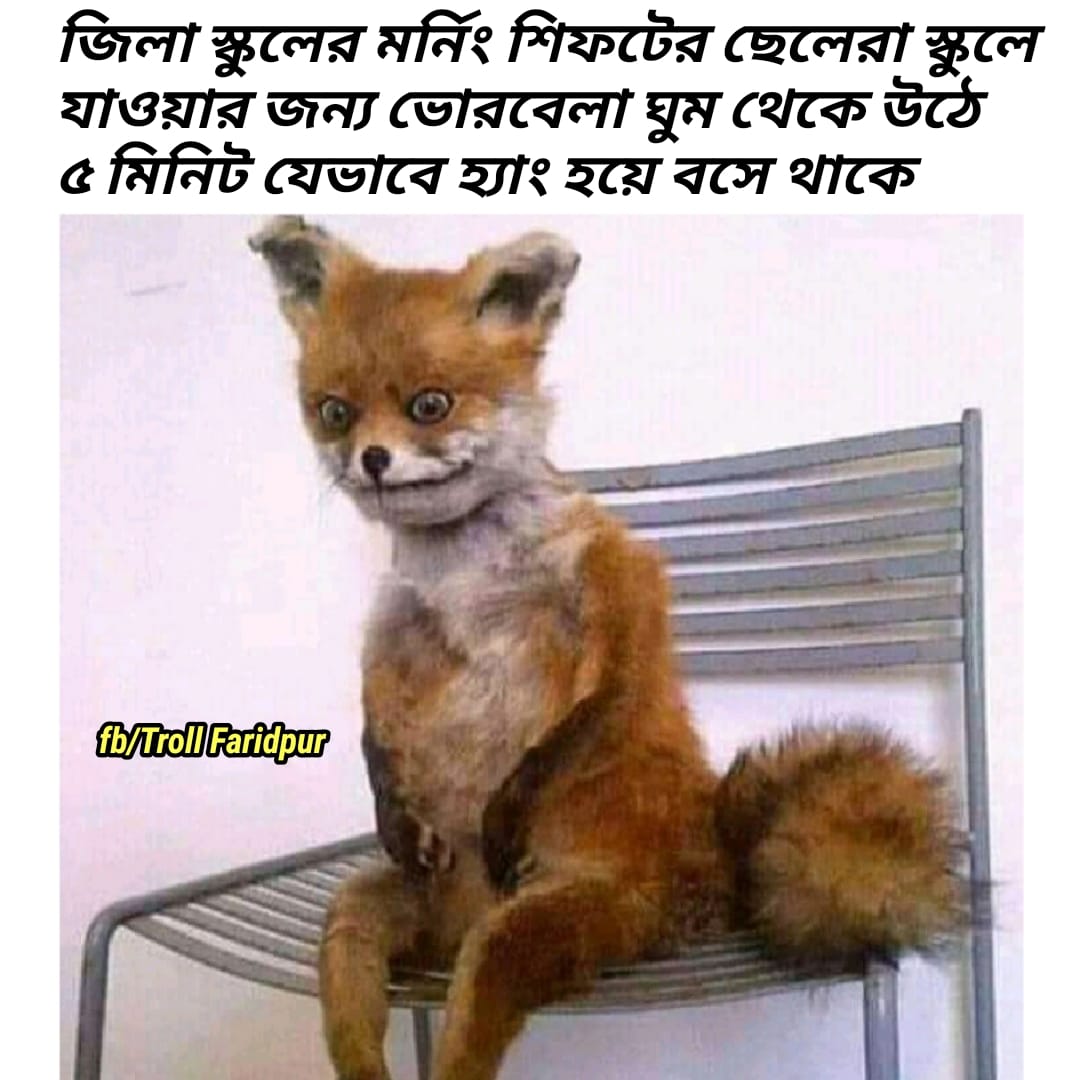
Caption: জিলা স্কুলের মর্নিং শিফটের ছেলেরা স্কুলে যাওয়ার জন্য ভোরবেলা ঘুম থেকে উঠে ৫ মিনিট যেভাবে হ্যাং হয়ে বসে থাকে
Label: non-hate